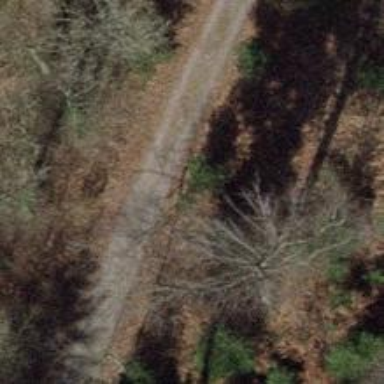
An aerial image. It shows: Gravel track with grade2 tracktype.